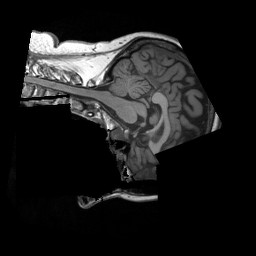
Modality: T1w
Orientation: sagittal
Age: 63
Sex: female
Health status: ill
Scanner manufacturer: siemens
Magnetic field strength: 3 T
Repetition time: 1.9 s
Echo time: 0.00247 s